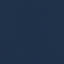
Land use / land cover: SeaLake